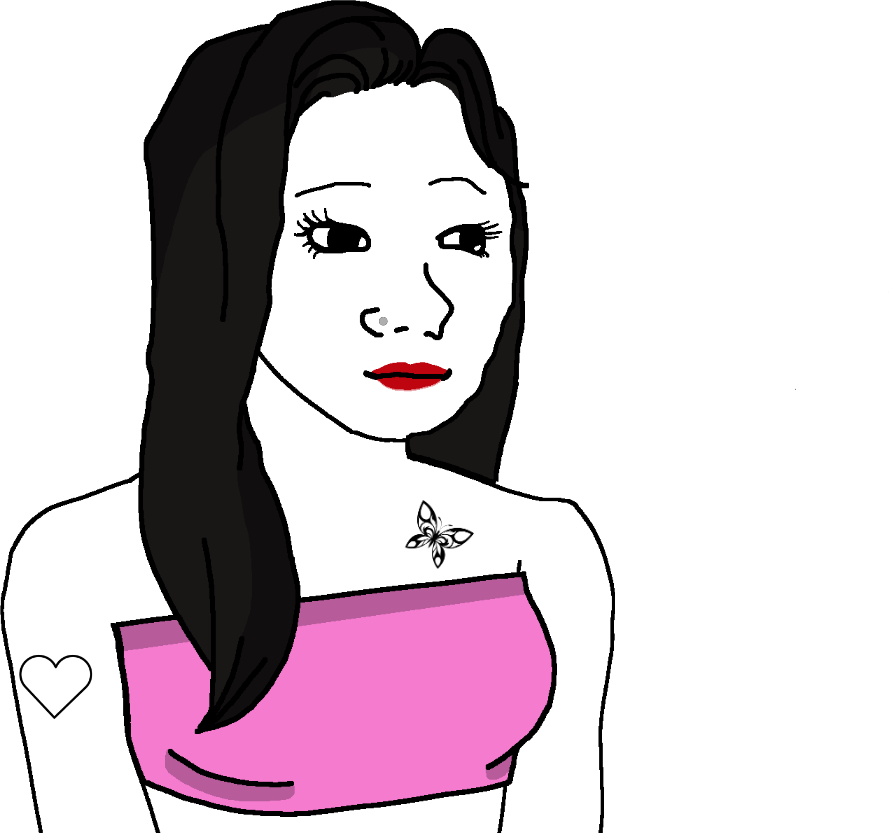
Label: 5_Trad_Wife